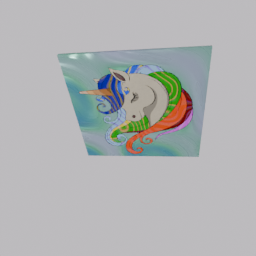
Label: decoration